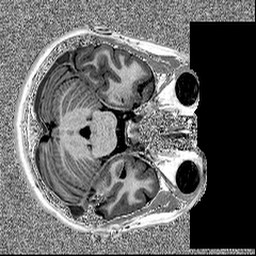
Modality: MP2RAGE
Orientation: axial
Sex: female